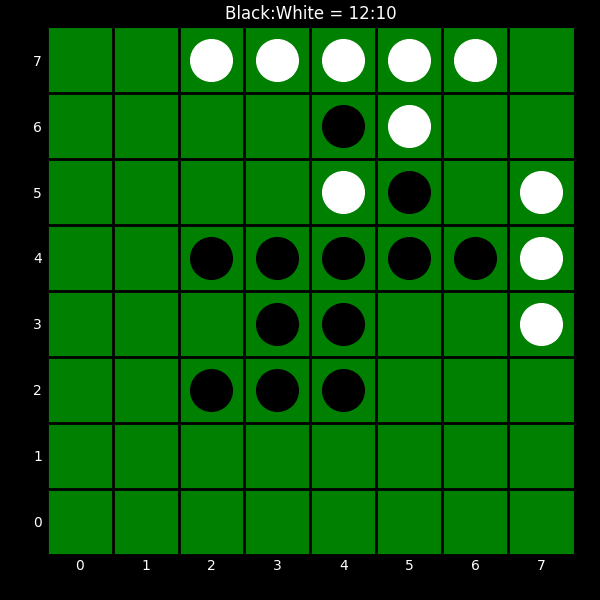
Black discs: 12
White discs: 10